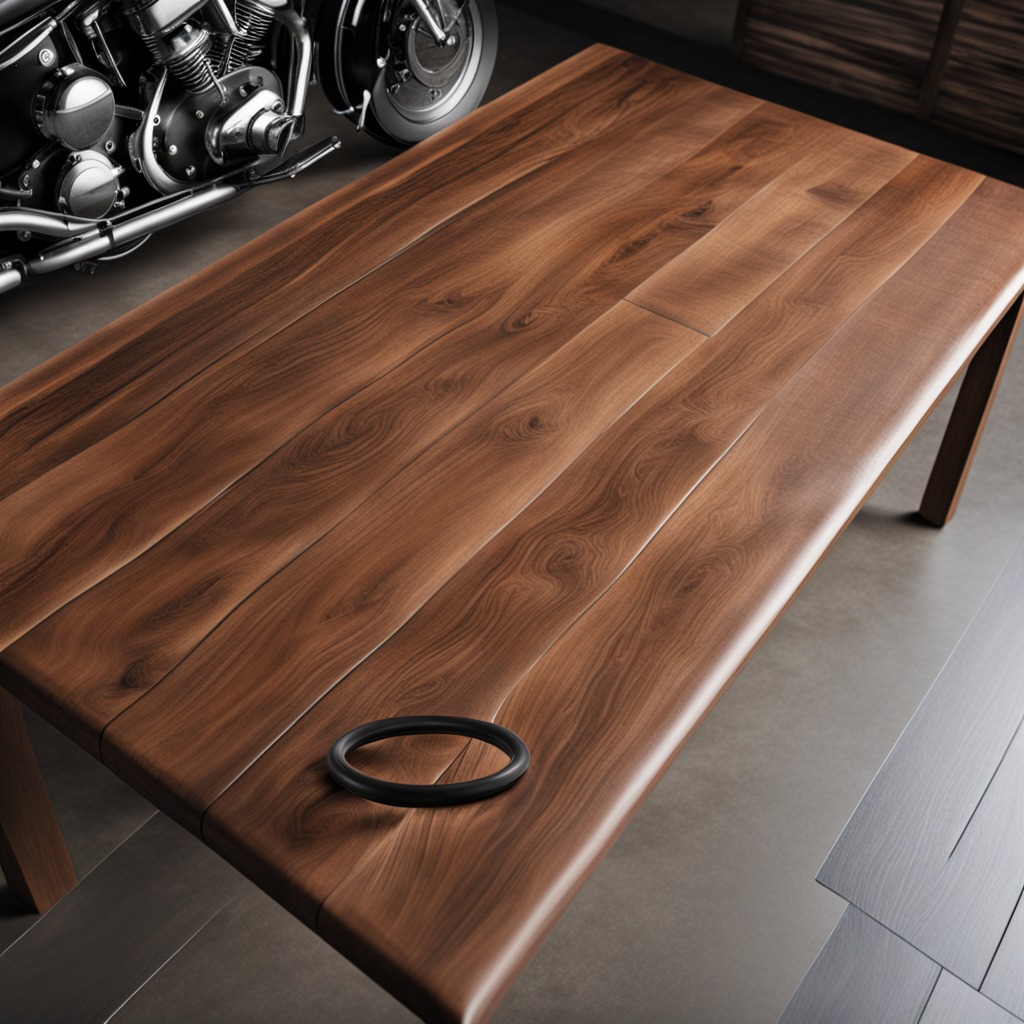
A rubber O-ring lies on the wooden table in a vintage motorcycle garage.